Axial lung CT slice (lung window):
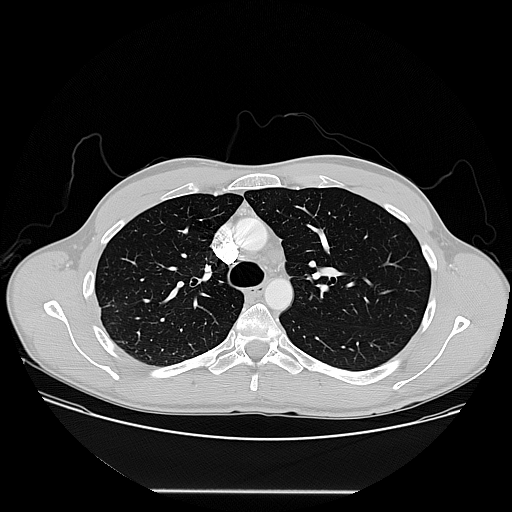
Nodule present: no